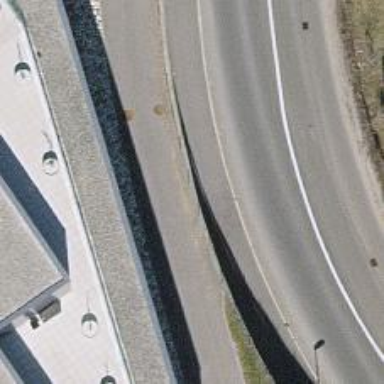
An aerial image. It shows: Retaining wall.